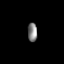
Tissue: prostate
Cell type: B cells
Senescence score: 0.324
Nuclear area (px): 172
Mean DAPI intensity: 133.808